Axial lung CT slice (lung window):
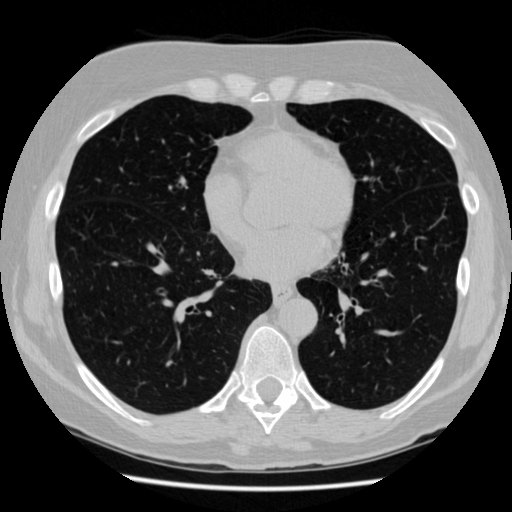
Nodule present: no